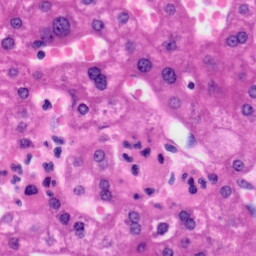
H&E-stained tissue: Liver